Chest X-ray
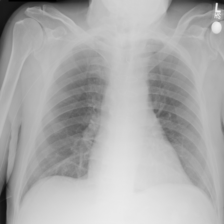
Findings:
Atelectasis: negative
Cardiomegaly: negative
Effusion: negative
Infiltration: negative
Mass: negative
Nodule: negative
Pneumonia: negative
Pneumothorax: negative
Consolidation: negative
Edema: negative
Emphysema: negative
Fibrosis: negative
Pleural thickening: negative
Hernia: negative